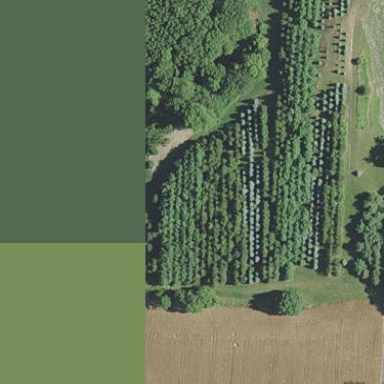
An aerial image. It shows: Orchard.